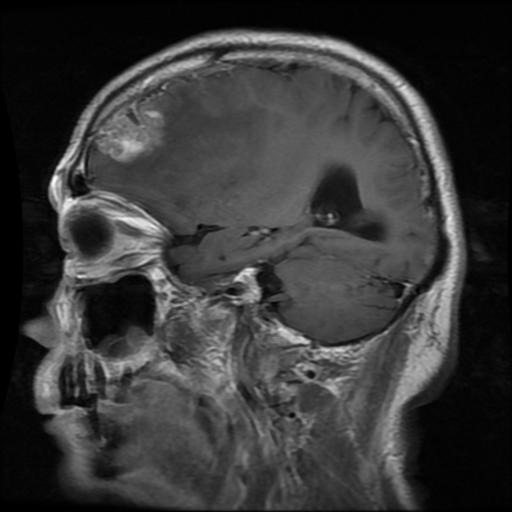
Label: meningioma